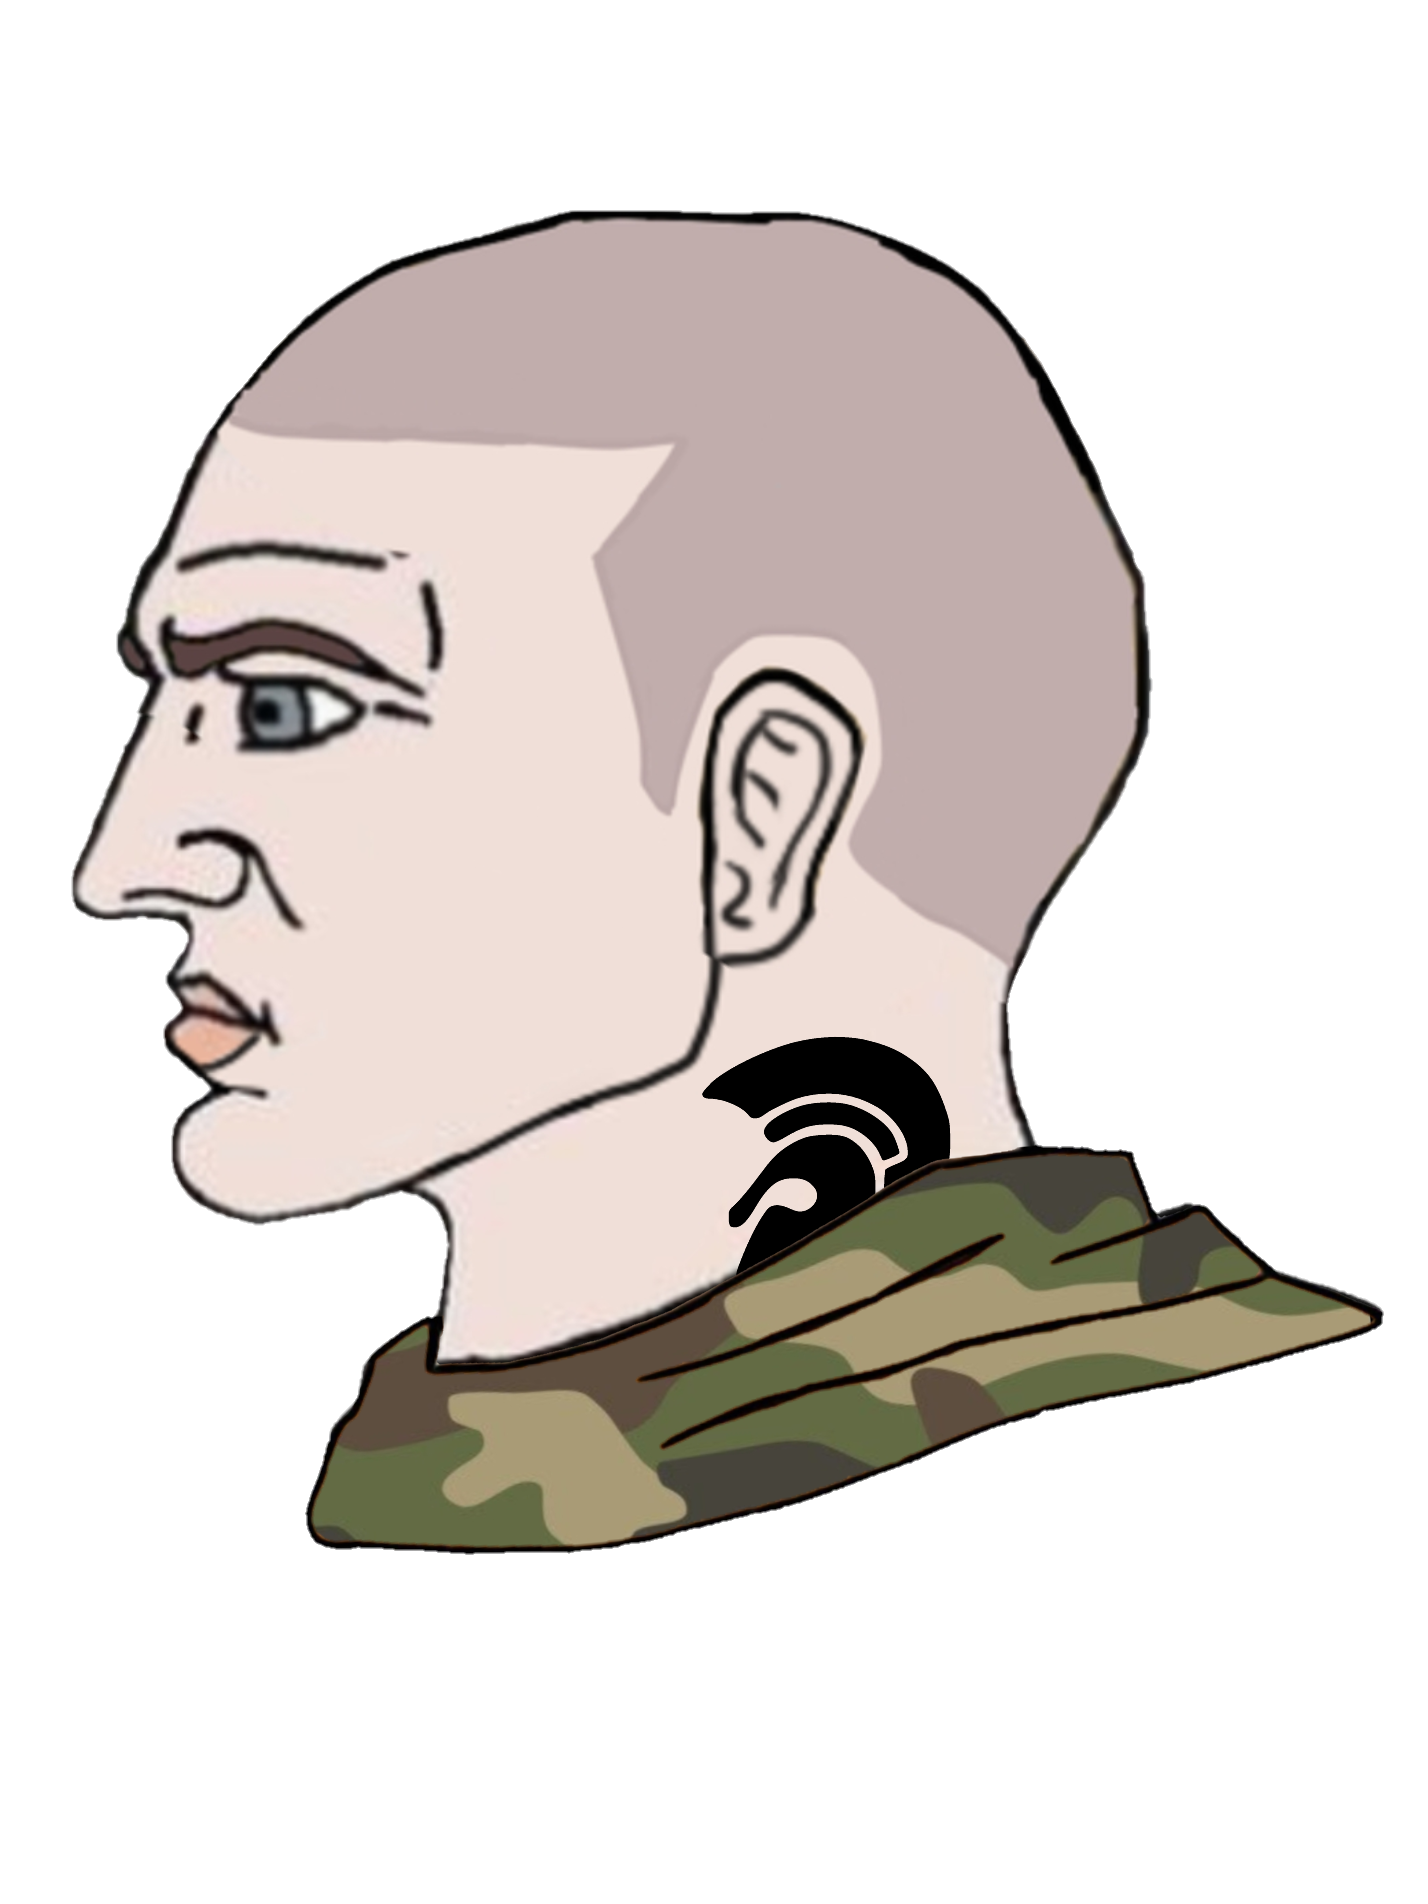
Label: 4_Yes_Chad